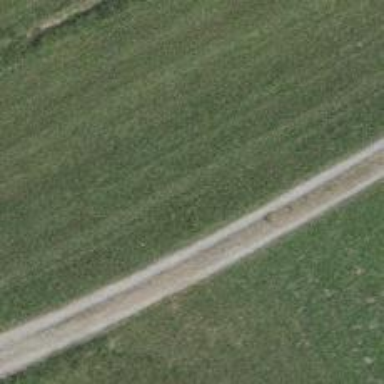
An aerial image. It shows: Gravel track of grade3 type.